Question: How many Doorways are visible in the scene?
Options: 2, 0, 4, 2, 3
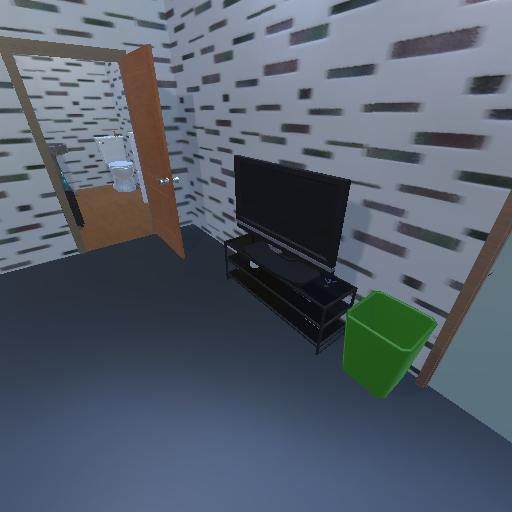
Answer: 2